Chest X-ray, AP view. Patient: 77 years old, sex F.
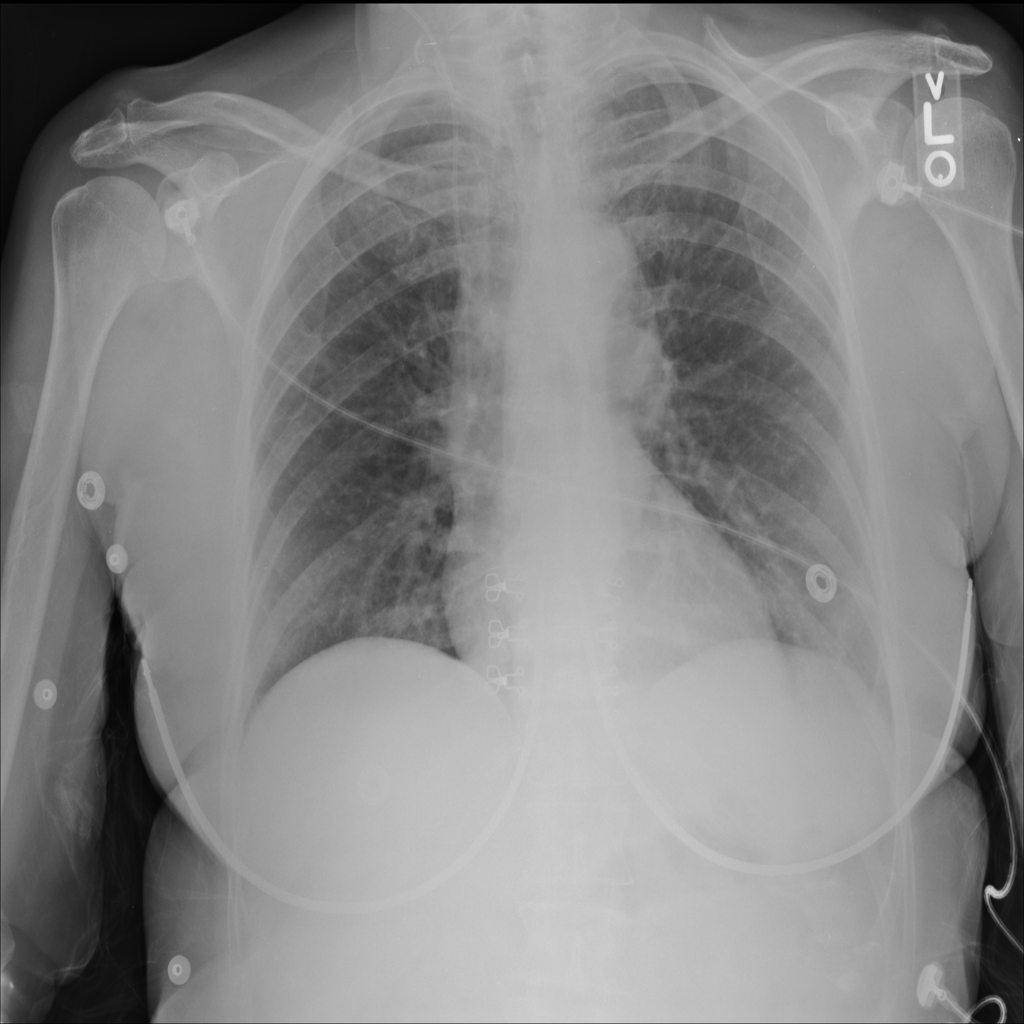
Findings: No Finding